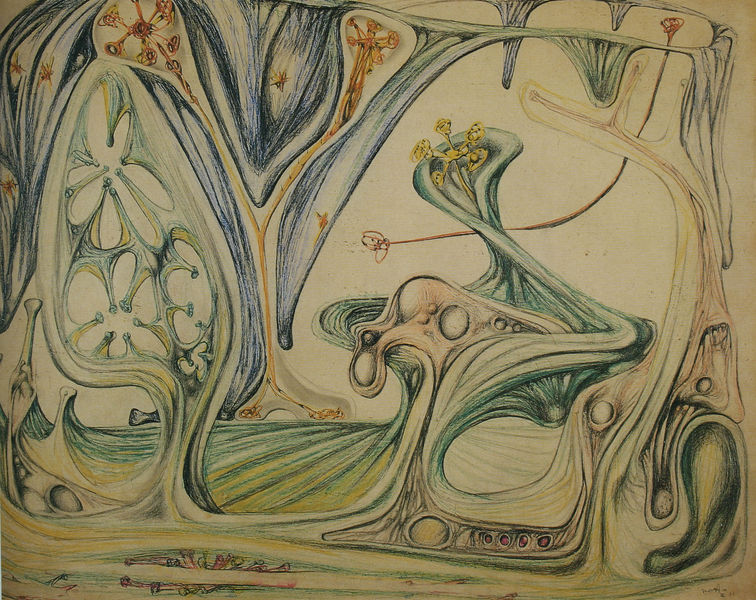
Titel: Projection des liquides de substance VI, Projektion von Flüssikgkeiten der Substanz VI
Künstler: Roberto Matta
Standort: Paris
Institution: Galerie de France
Schlagwörter: blau, blätter, gelb, grün, ocker, blume, blumen, orange, zeichnung, blüte, muster, ornament, kelch, blatt, pflanzen, abstrakt, formen, linien, floral, striche, surrealismus, jugenstil, vegetabil, blasen, schlüsselblume, jugendstilig